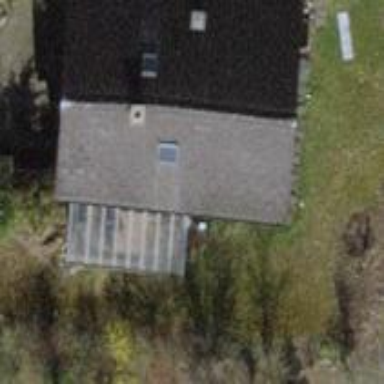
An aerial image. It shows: Detached building.